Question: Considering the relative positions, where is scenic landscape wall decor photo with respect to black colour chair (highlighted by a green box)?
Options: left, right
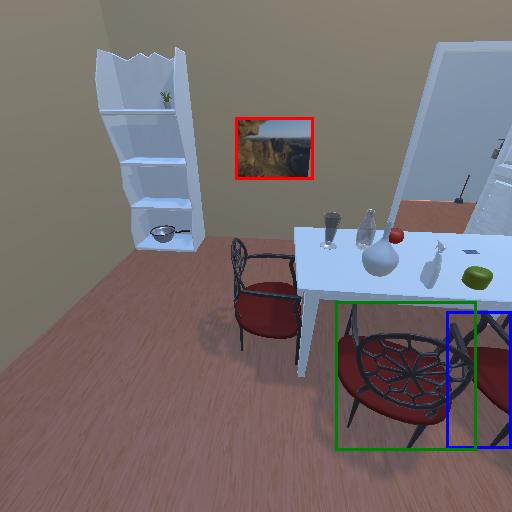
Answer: left